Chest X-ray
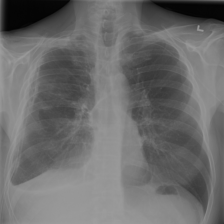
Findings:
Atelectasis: negative
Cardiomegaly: negative
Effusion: negative
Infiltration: negative
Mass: negative
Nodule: negative
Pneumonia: negative
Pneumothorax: negative
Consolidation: negative
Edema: negative
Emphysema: negative
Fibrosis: negative
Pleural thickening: negative
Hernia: negative